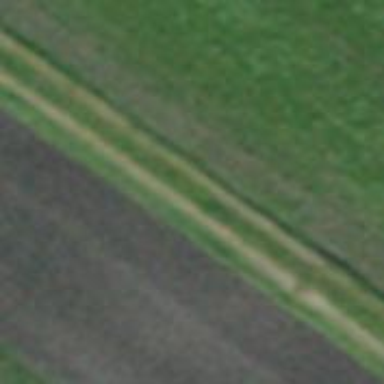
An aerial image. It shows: Grass track with Grade 4 tracktype.